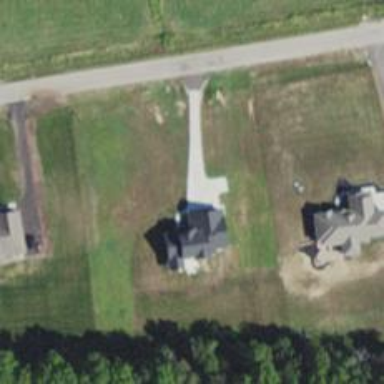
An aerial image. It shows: Driveway.